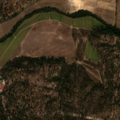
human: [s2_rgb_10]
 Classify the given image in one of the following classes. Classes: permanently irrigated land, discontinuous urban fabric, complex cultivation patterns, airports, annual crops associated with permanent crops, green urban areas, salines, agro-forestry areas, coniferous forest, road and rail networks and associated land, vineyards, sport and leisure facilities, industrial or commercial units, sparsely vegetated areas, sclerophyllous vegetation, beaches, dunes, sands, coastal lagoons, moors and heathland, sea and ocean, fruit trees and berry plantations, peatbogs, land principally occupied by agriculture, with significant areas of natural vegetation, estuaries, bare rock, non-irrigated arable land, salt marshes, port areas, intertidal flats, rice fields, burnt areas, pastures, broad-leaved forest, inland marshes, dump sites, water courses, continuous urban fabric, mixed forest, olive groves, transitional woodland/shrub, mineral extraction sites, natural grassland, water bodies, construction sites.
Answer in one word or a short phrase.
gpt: rice fields, broad-leaved forest, mixed forest